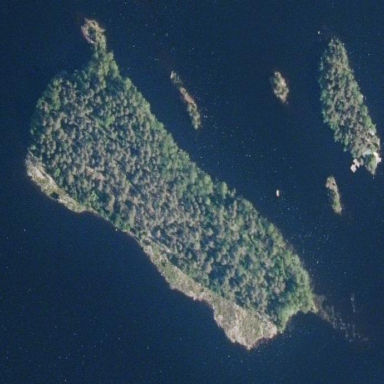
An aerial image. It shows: Islet.